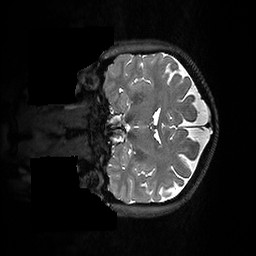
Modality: T2w
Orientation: coronal
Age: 49
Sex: female
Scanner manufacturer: ge
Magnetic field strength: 3 T
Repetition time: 3.202 s
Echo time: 0.06568 s